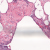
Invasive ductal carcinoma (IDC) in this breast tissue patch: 0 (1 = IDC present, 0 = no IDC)